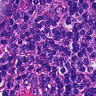
Metastatic tissue present: no